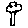
Label: tree